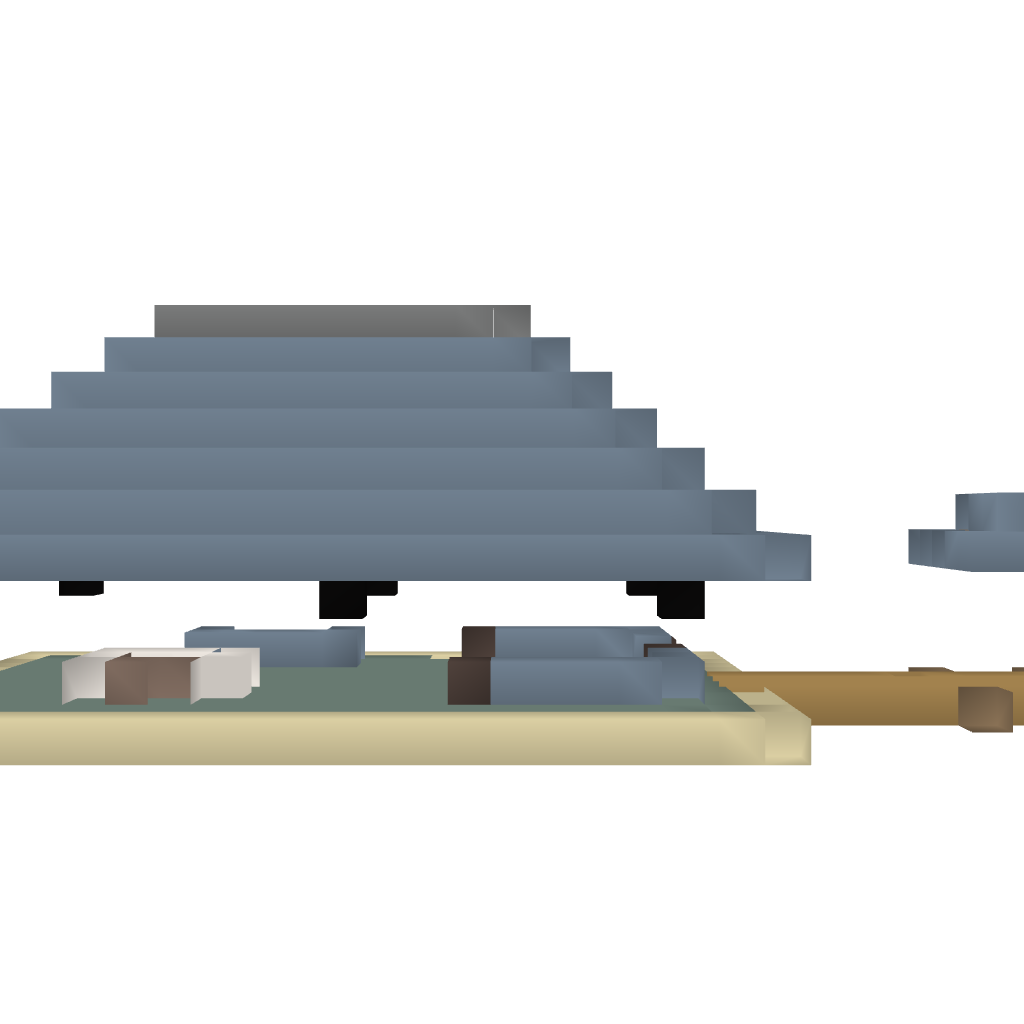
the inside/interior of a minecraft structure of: Beach House with Carmine